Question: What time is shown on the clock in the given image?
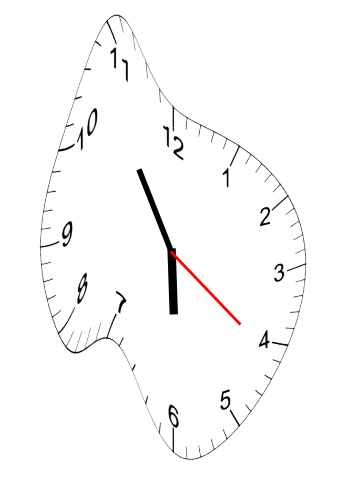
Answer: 05:54:21